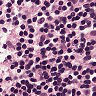
Metastatic tissue present: no